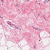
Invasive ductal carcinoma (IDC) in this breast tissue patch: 0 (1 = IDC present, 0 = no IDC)